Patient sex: F
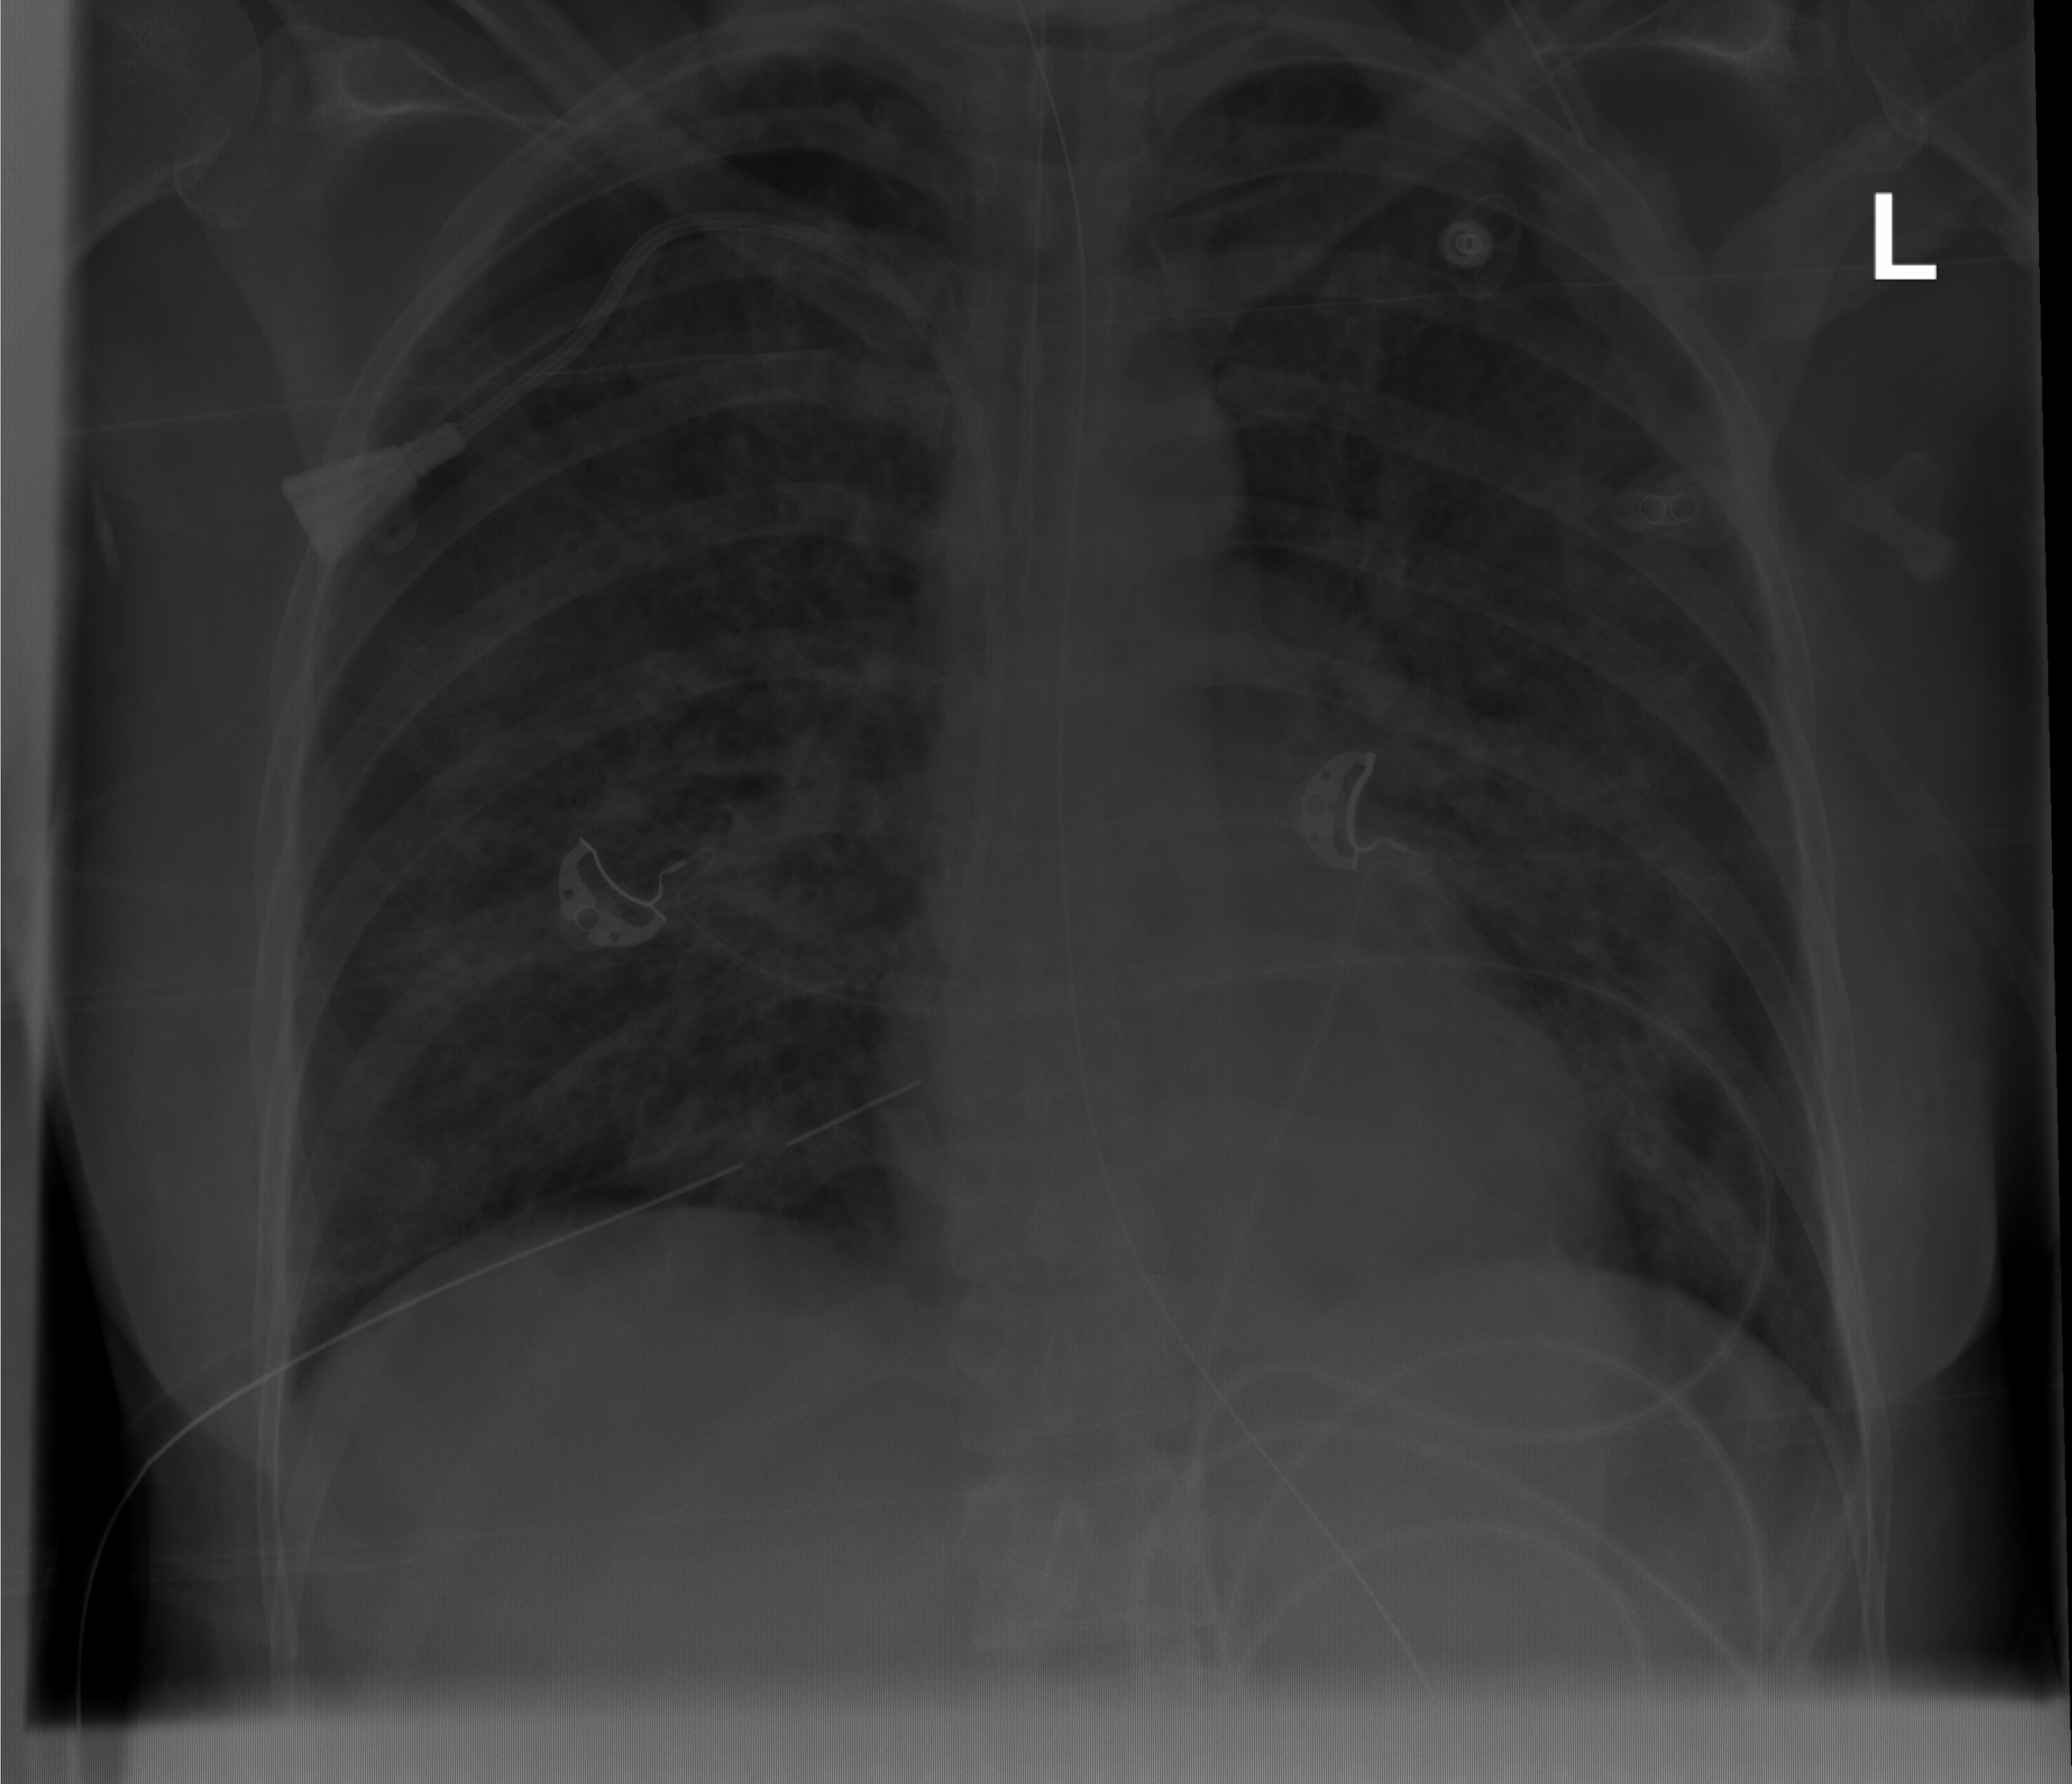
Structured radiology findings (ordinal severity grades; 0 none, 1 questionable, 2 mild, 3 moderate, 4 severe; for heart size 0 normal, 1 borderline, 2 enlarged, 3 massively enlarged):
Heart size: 0
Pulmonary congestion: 0
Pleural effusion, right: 0
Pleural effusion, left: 0
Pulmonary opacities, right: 3
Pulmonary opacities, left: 3
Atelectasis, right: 0
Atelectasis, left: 0